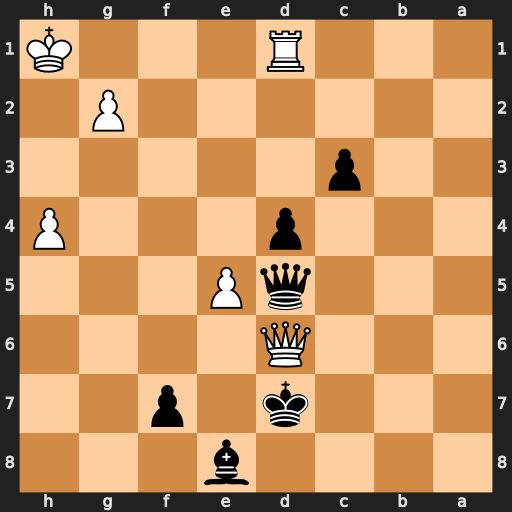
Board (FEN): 4b3/3k1p2/3Q4/3qP3/3p3P/2p5/6P1/3R3K
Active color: b
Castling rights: -
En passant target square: -
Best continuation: Qxd6 exd6 c2 Rxd4 c1=Q+